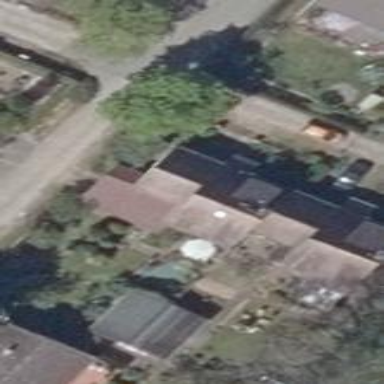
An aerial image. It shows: Semidetached house.